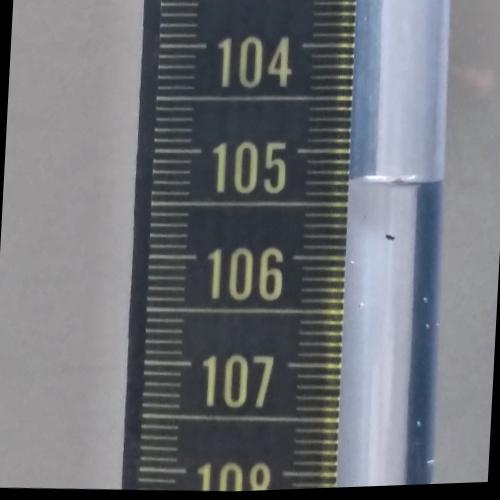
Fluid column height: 105.3 cm